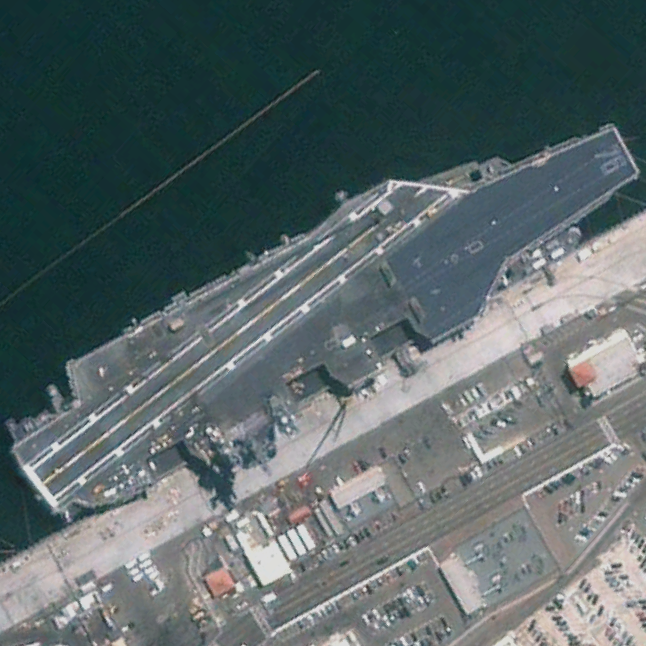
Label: aircraft_carrier